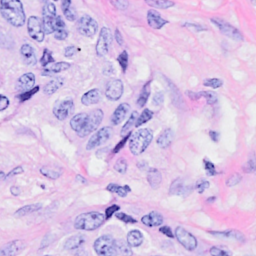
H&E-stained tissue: Breast